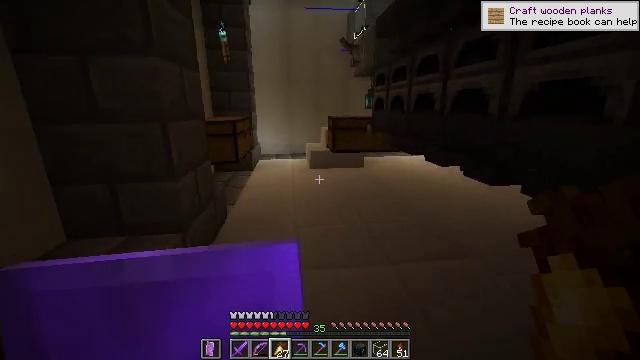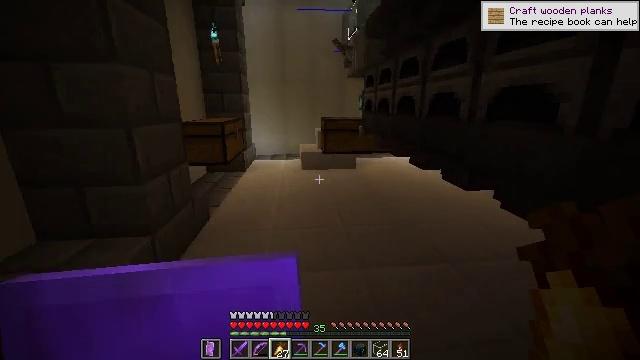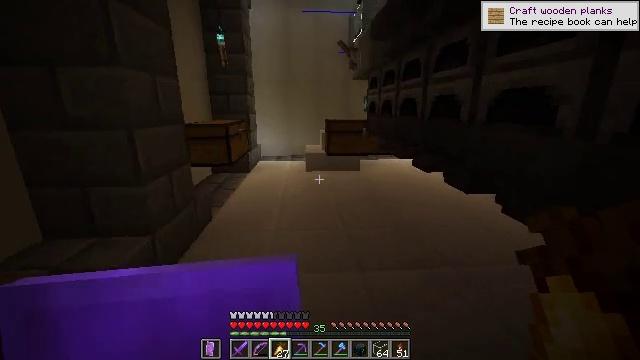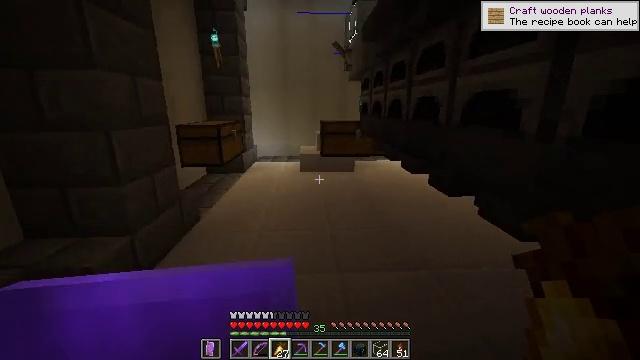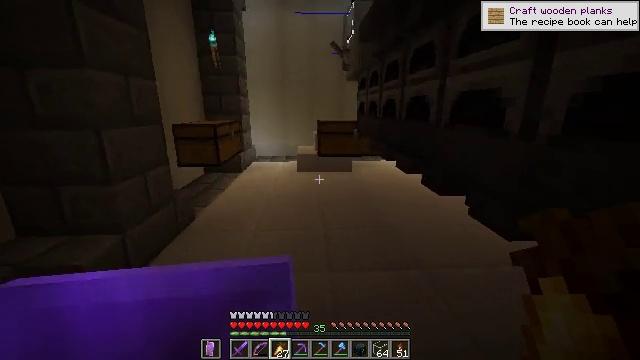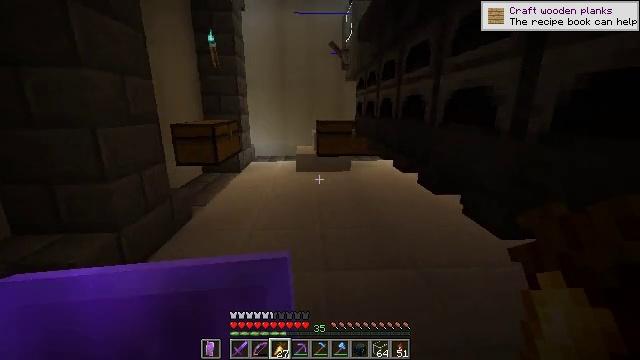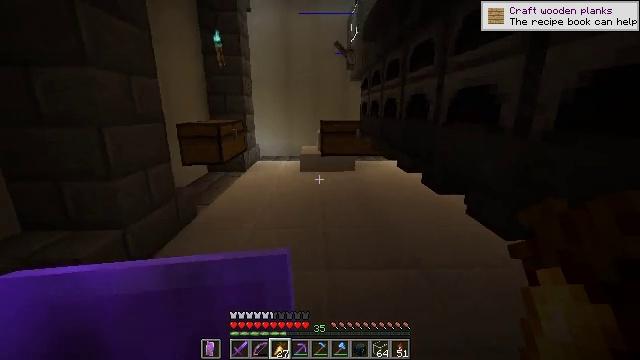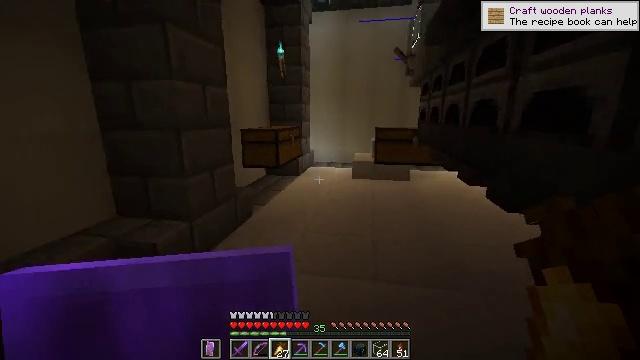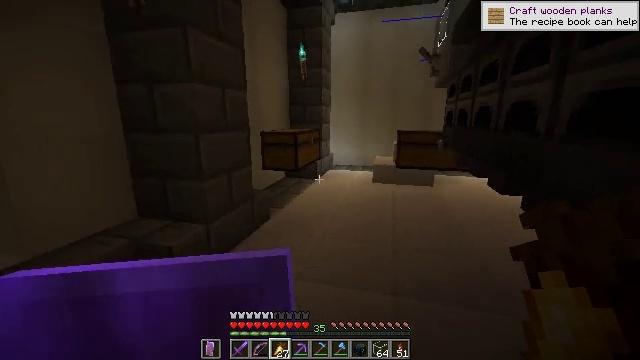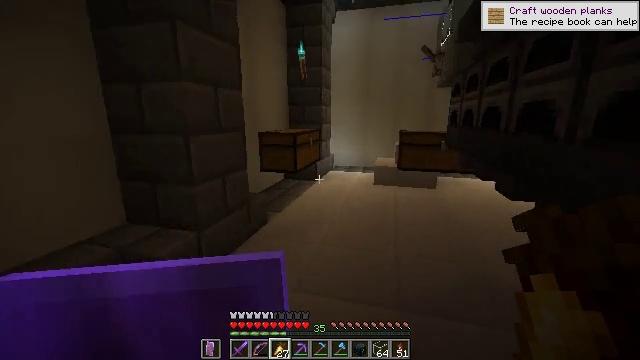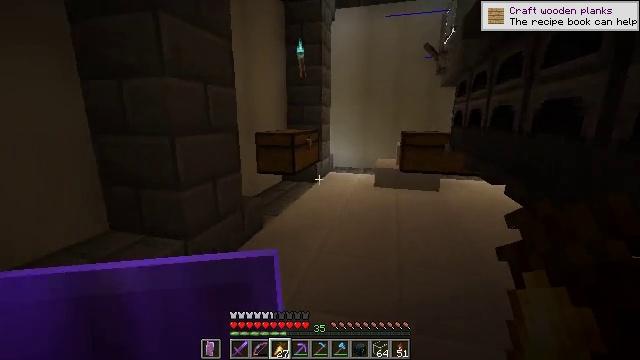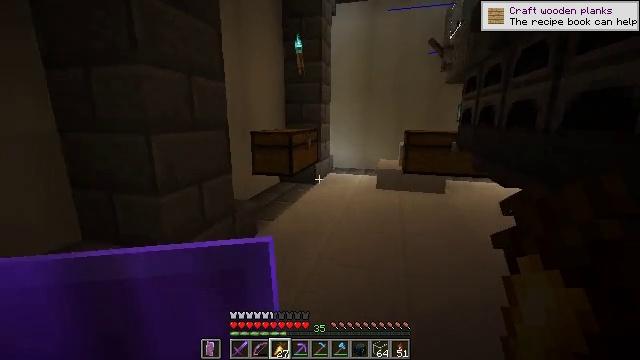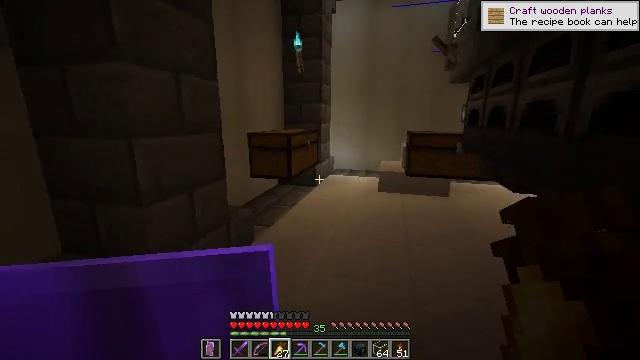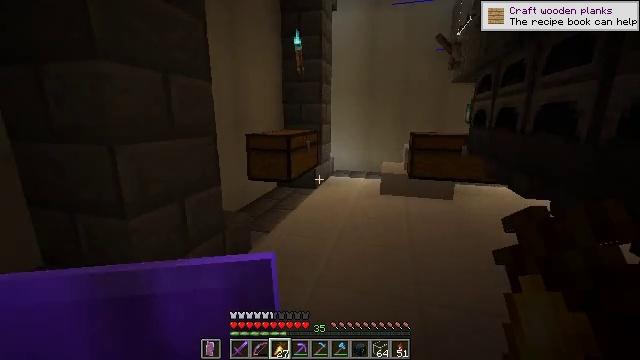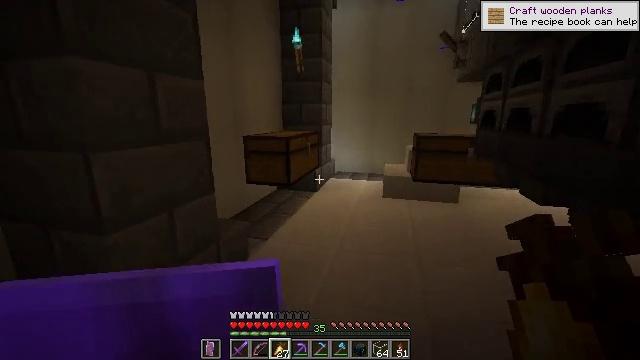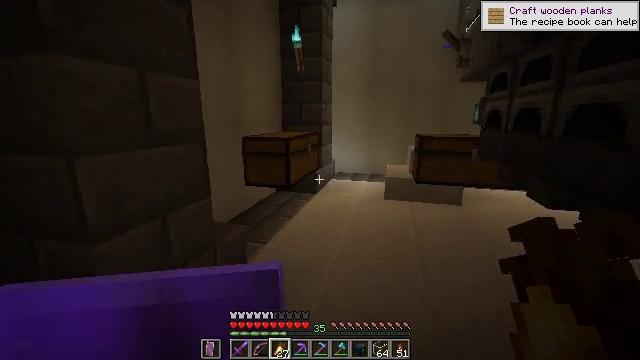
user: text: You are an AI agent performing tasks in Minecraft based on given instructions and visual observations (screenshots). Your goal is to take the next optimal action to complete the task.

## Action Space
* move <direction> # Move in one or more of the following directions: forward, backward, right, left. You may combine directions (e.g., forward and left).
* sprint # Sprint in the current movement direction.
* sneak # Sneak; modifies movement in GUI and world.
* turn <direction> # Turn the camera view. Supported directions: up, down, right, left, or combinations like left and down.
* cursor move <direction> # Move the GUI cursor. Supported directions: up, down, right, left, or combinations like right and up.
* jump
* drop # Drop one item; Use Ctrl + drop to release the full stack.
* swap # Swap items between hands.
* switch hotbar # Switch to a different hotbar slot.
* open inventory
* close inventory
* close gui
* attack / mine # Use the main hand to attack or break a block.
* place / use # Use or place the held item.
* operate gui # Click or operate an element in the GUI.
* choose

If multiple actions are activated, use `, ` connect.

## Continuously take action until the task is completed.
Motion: motion action
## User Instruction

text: Get black dye by crafting it from ink sacs.
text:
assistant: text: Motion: move right, turn left
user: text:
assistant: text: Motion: move right, turn left
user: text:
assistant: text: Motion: no_op
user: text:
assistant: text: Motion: no_op
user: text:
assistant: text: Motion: no_op
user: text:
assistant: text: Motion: turn left
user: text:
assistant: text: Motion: move forward, turn left and up
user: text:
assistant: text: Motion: move forward, turn left
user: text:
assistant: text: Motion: move forward
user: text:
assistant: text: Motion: move forward
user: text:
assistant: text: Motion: move forward
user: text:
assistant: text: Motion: move forward
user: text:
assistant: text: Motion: move forward
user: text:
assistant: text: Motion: move forward
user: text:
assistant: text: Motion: move forward
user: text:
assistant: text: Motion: move forward
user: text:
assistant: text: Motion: move forward
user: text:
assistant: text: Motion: move forward
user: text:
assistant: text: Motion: move forward
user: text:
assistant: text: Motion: move forward
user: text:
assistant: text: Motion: move forward, turn left
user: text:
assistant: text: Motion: move forward and move left, turn left and up
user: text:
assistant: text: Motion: move forward and move left, turn left and up
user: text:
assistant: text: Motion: move forward and move left, turn left and down
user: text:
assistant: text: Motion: move forward and move left, turn left
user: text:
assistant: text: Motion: move forward and move left
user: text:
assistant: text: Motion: move forward
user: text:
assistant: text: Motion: move forward
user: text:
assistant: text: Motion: move forward
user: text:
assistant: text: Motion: move forward, sprint